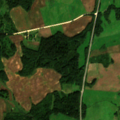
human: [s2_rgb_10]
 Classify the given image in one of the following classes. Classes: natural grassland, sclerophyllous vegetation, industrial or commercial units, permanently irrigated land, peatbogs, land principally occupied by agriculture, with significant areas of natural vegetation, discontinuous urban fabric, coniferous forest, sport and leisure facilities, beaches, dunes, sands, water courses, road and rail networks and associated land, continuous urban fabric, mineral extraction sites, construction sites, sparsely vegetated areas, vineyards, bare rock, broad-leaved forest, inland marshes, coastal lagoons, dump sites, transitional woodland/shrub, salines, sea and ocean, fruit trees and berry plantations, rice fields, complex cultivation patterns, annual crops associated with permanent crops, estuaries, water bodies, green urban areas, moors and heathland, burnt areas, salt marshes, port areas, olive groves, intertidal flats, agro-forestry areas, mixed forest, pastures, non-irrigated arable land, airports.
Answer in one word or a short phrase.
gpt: non-irrigated arable land, complex cultivation patterns, land principally occupied by agriculture, with significant areas of natural vegetation, mixed forest